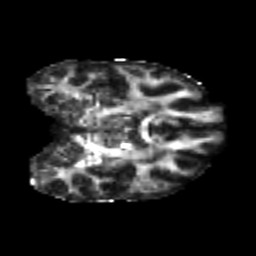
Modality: FA
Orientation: coronal
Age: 24
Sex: female
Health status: healthy
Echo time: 0.074 s